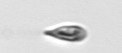
Label: Cryptophyta